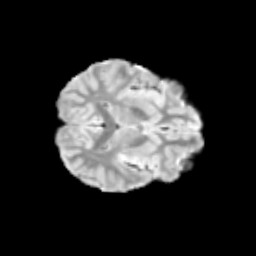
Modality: T2w
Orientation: axial
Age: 9
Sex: female
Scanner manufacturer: siemens
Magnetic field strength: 3 T
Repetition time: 3.8 s
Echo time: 0.07 s